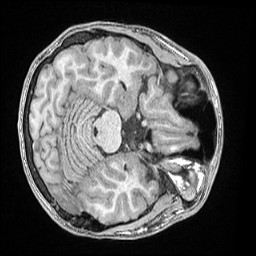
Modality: T1w
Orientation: axial
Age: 15
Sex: male
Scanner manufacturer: siemens
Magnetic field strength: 1.5 T
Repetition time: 2.04 s
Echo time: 0.00308 s